Question: There are two fields in my form that changes when I insert text/number in other fields, why? They are not connected, for instance if I write my full name in a requested field (refering to the taken screenshot), it changes two fields "Fratrukket Rabatt (Discount price)" and "Total pris (total price)".
Fratrukket Rabatt (Discount price): Calculates the total discount
'''
// Get first value as number
var v1 = +getField("Rabatt i prosent").value;
// Get second value as number
var v2 = +getField("Total pris").value;
// Calculate the result
event.value = (v1 / 100) * v2;
'''
Total pris (total price): Calculates the total price substracting discount
'''
// Get first value as number
var viva1 = +getField("Pris per dekk").value;
// Get second value as number
var viva2 = +getField("Antall dekk").value;
// Get third value as number
var viva3 = +getField("Pris pa arbeid").value;
// Get fourth value as number
var viva4 = +getField("Fratrukket Rabatt").value;
// Calculate the result
event.value = ((viva1 * viva2) + viva3) - viva4;
'''
Is this a common problem, please help.

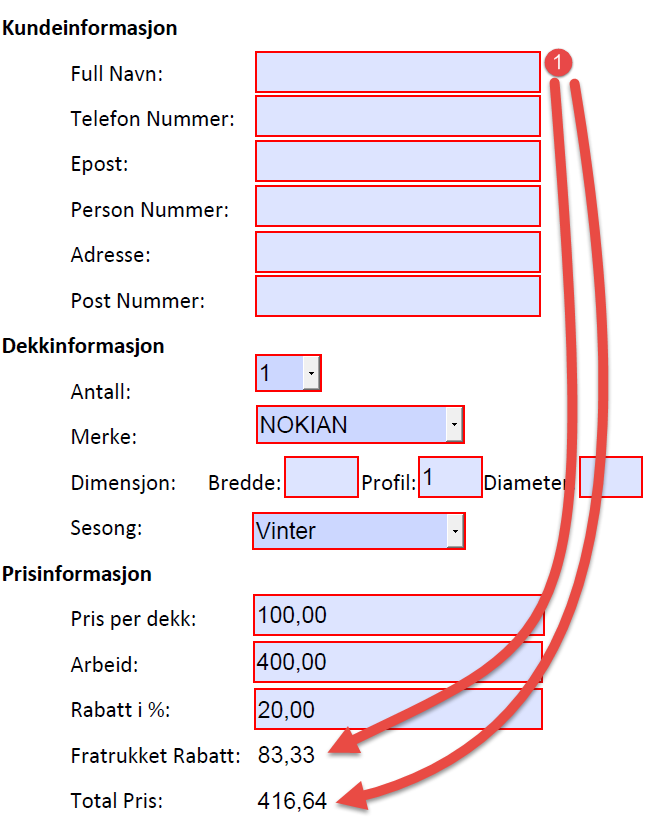
Answer: This is absolutely correct behavior, you encounter.
Having a look at the Acrobat JavaScript documentation (part of the Acrobat SDK documentation, downloadable from the Adobe website), there is an explication and a diagram of the field event sequence. Relevant for our issue is that the Calculate event is part of that sequence, and whenever a field value is changed, the complete Calculation sequence gets executed. So, if you have some default values, and some calculations using them, the calculated field values get recalculated.
Now, there is, however, quite a bit of a confusion in the logic itself, and there is little chance to get reliable results to begin with.
First and foremost, it is considered Best Practice to consolidate all calculations (of a calculation chain) into one single script, and either attach it to the last result field of the calculation chain, or an invisible, read-only field which is otherwise not involved in anything (the field event sequence is the reason why this works).
Based on what can be concluded from the example, your script in the Total Pris field could look like this:
Note that, in fact, there is a logical flaw in the calculation, because the discount relies on the grand total which is calculated after the discount gets calculated.
'''
var deckprice = this.getField("Pris per dekk").value * this.getField("Antall dekk").value ;
var subtotal = deckprice + this.getField("Pris pa arbeid").value*1 ;
var discount = subtotal * this.getField("Rabatt i prosent").value / 100 ;
var grandtotal = subtotal - discount ;
this.getField("Fratrukket Rabatt").value = discount ;
event.value = grandtotal ;
'''
And that should do it.
If you are using this calculation in an independent field (not in the "Total Pris" field), you would change the last line to
'''
this.getField("Total Pris").value = grandtotal ;
'''
So much for the calculation.
Another suggestion (well, it is a bit of a pet peeve of mine...): I know that automatic field recognition in Acrobat is very convenient. However, the resulting field names are not very useful, and (more important) it prevents the user from doing a serious analysis of the form, which then leads to logical errors.